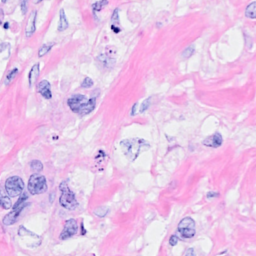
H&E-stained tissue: Breast